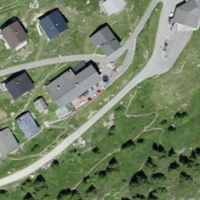
EUNIS habitat code: 23
Species observed at this site:
Empetrum nigrum
Erebia euryale
Campanula barbata
Parnassia palustris
Turdus torquatus
Phoenicurus ochruros
Tussilago farfara
Pyrrhocorax graculus
Corvus corax